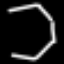
Label: octagon